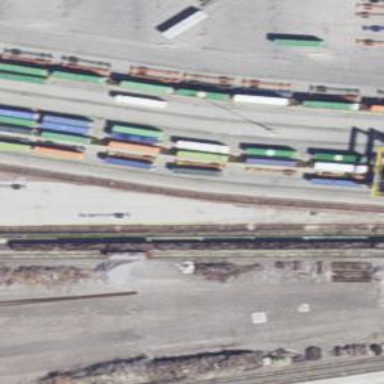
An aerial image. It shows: Railway yard.